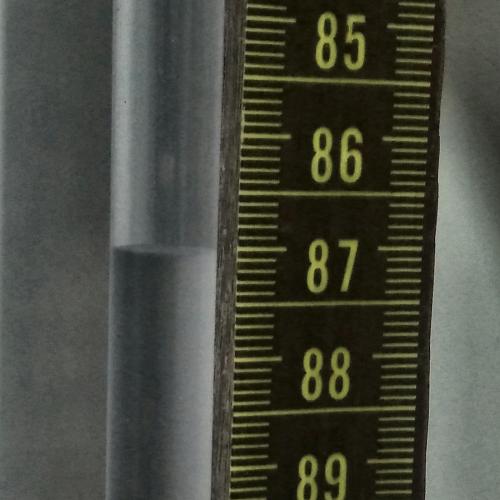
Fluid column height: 87.0 cm